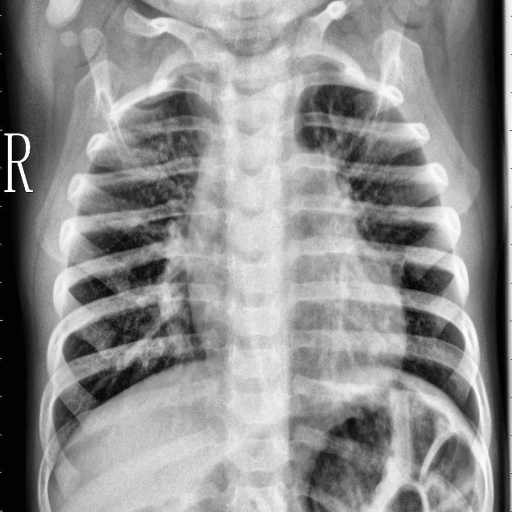
Finding: PNEUMONIA